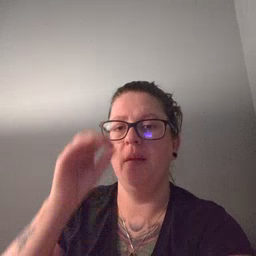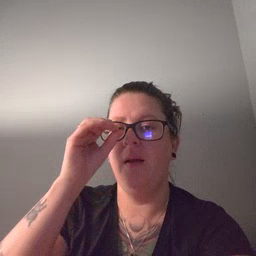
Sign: owl